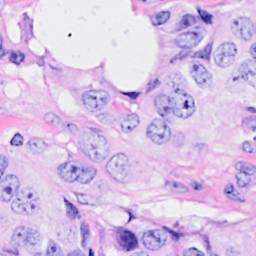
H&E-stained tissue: Breast